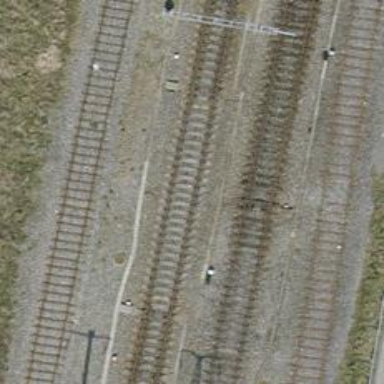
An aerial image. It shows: Railway with electrified contact lines.